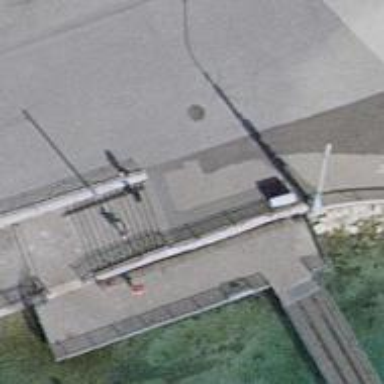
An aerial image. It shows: Concrete steps with ramp.